Interaction volume radius: 5 \u00c5
Interaction volume height: 30 \u00c5
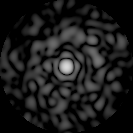
Disorder parameter: 0.8385